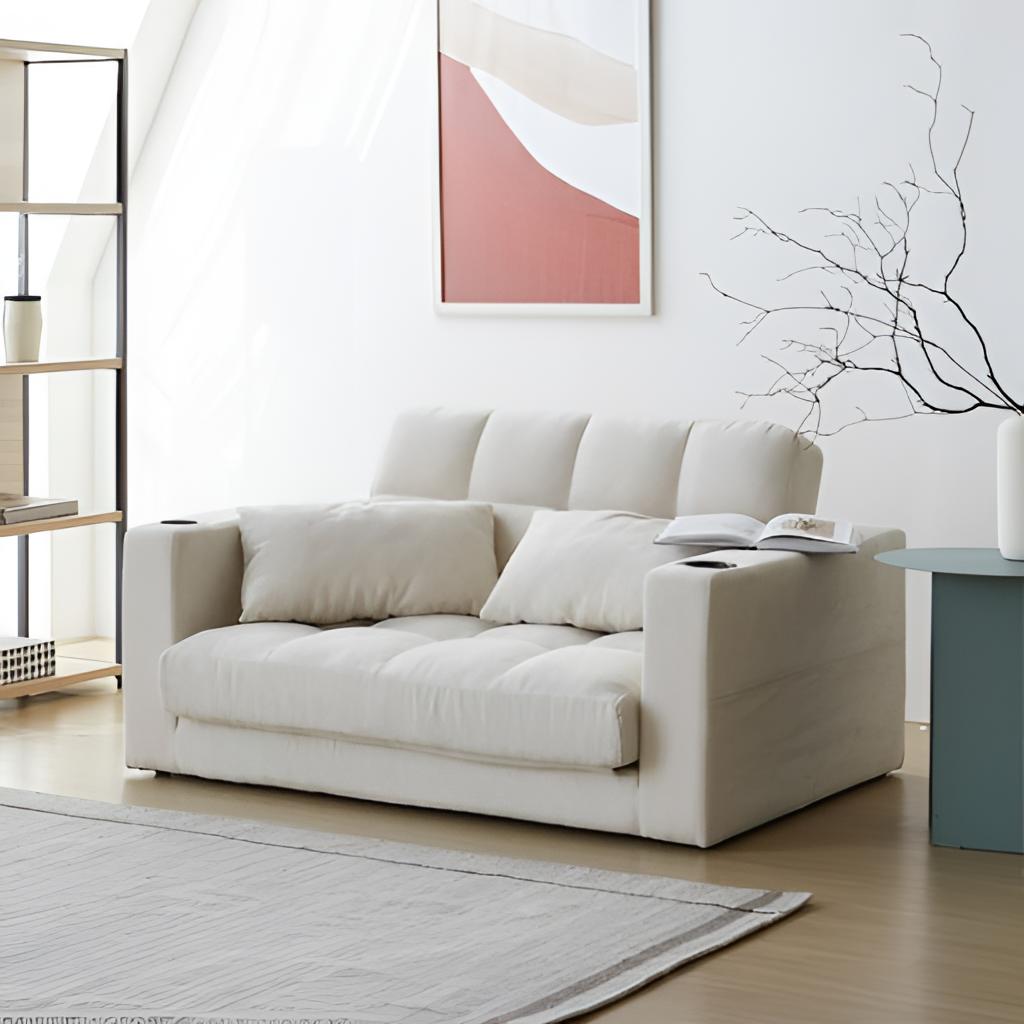
beige fabric sofa, living room, paint wallpaper, with solid pattern, modern, beige wood flooring, with plank pattern